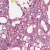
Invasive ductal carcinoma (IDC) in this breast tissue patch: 0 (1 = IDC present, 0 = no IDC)